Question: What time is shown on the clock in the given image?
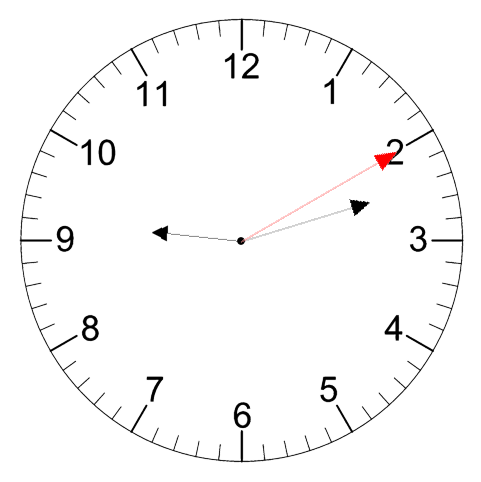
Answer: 09:12:10